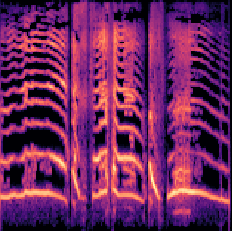
Sound class: Baby cry